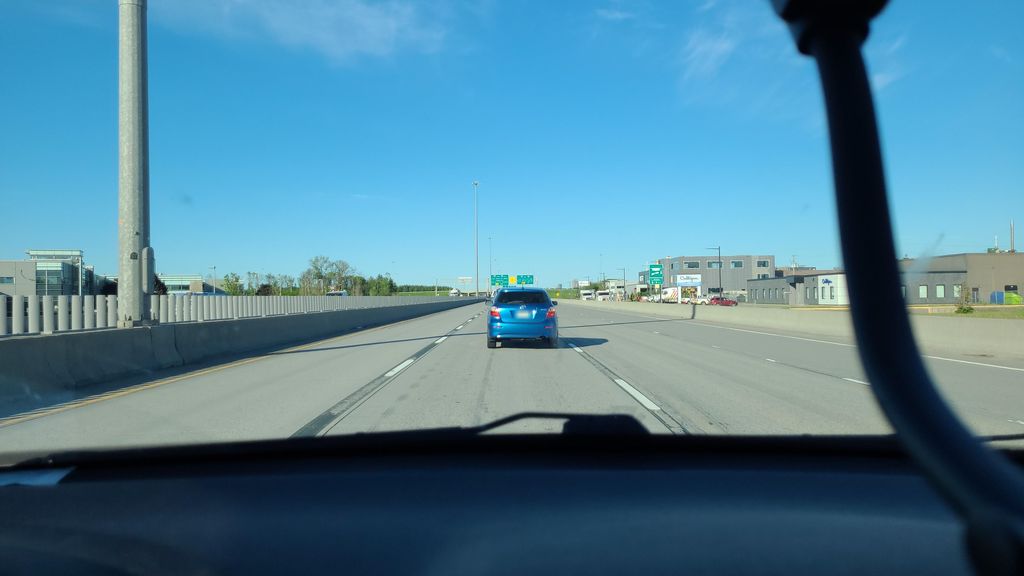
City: quebec_city